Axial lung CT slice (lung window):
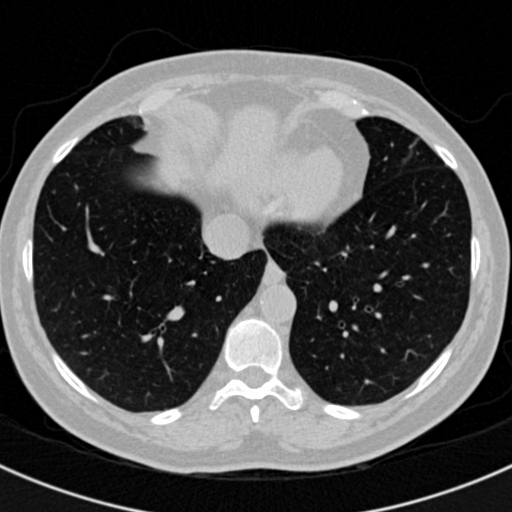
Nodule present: no